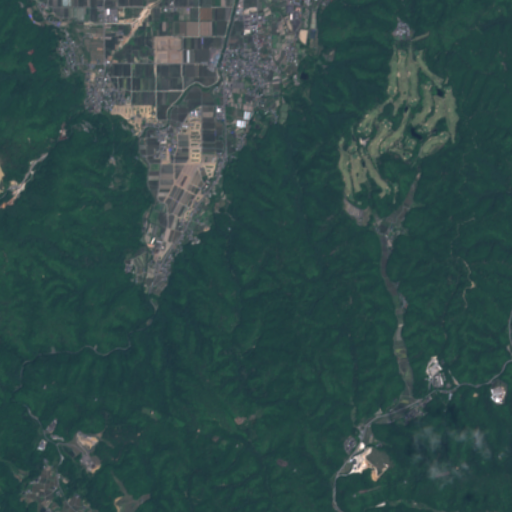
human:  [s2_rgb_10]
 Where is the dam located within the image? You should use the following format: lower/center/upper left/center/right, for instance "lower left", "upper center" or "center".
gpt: The dam is located in the lower center of the image.
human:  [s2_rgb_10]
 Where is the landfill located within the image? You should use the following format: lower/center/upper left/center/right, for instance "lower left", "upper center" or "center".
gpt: The landfill is located in the lower left of the image.
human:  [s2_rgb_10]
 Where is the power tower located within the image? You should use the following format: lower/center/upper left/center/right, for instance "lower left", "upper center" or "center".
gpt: The power tower is located in the lower of the image.
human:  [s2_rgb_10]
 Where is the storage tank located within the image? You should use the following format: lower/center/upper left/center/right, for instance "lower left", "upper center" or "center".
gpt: The storage tank is located in the center of the image.
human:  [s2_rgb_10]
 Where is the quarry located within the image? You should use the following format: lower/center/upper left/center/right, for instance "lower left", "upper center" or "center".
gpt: There is no quarry in the image.